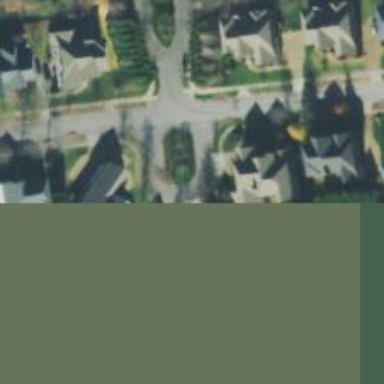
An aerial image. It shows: Residential road.